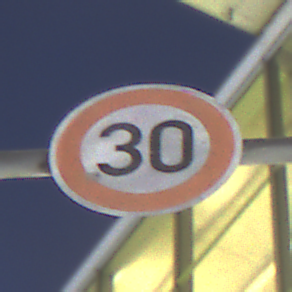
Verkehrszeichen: Geschwindigkeit30
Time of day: Night
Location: Outdoor (Urban)
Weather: PartlyCloudy
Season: NotSpecified
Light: Artificial